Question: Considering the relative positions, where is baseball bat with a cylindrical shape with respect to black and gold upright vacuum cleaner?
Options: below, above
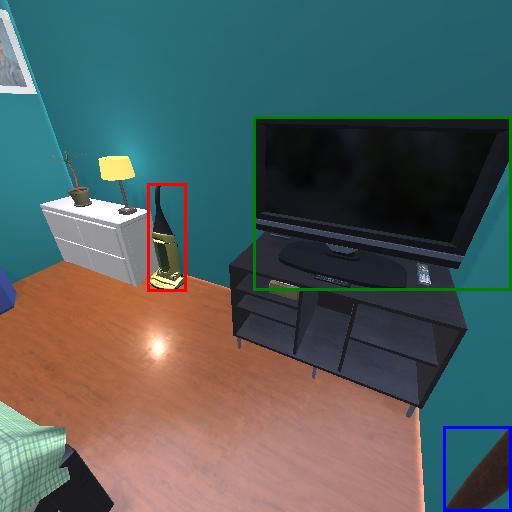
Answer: below